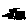
Label: car